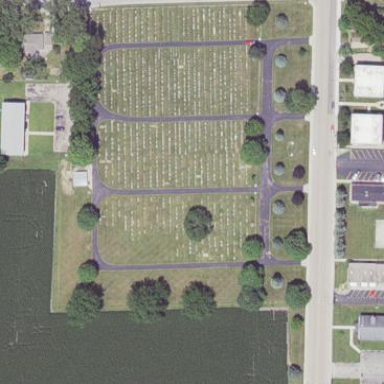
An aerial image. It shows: Cemetery or graveyard.